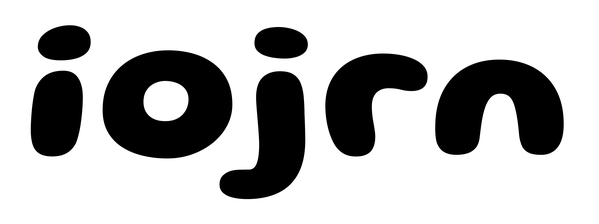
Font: Gluten_Bold